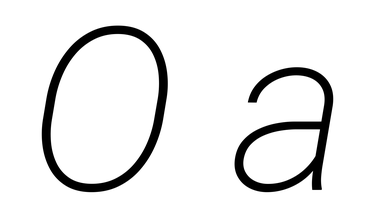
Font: Roboto-Italic_ExtraLight_Italic